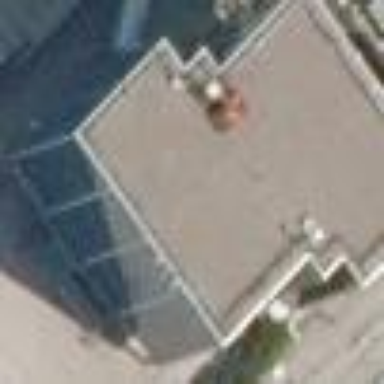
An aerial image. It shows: Office building.